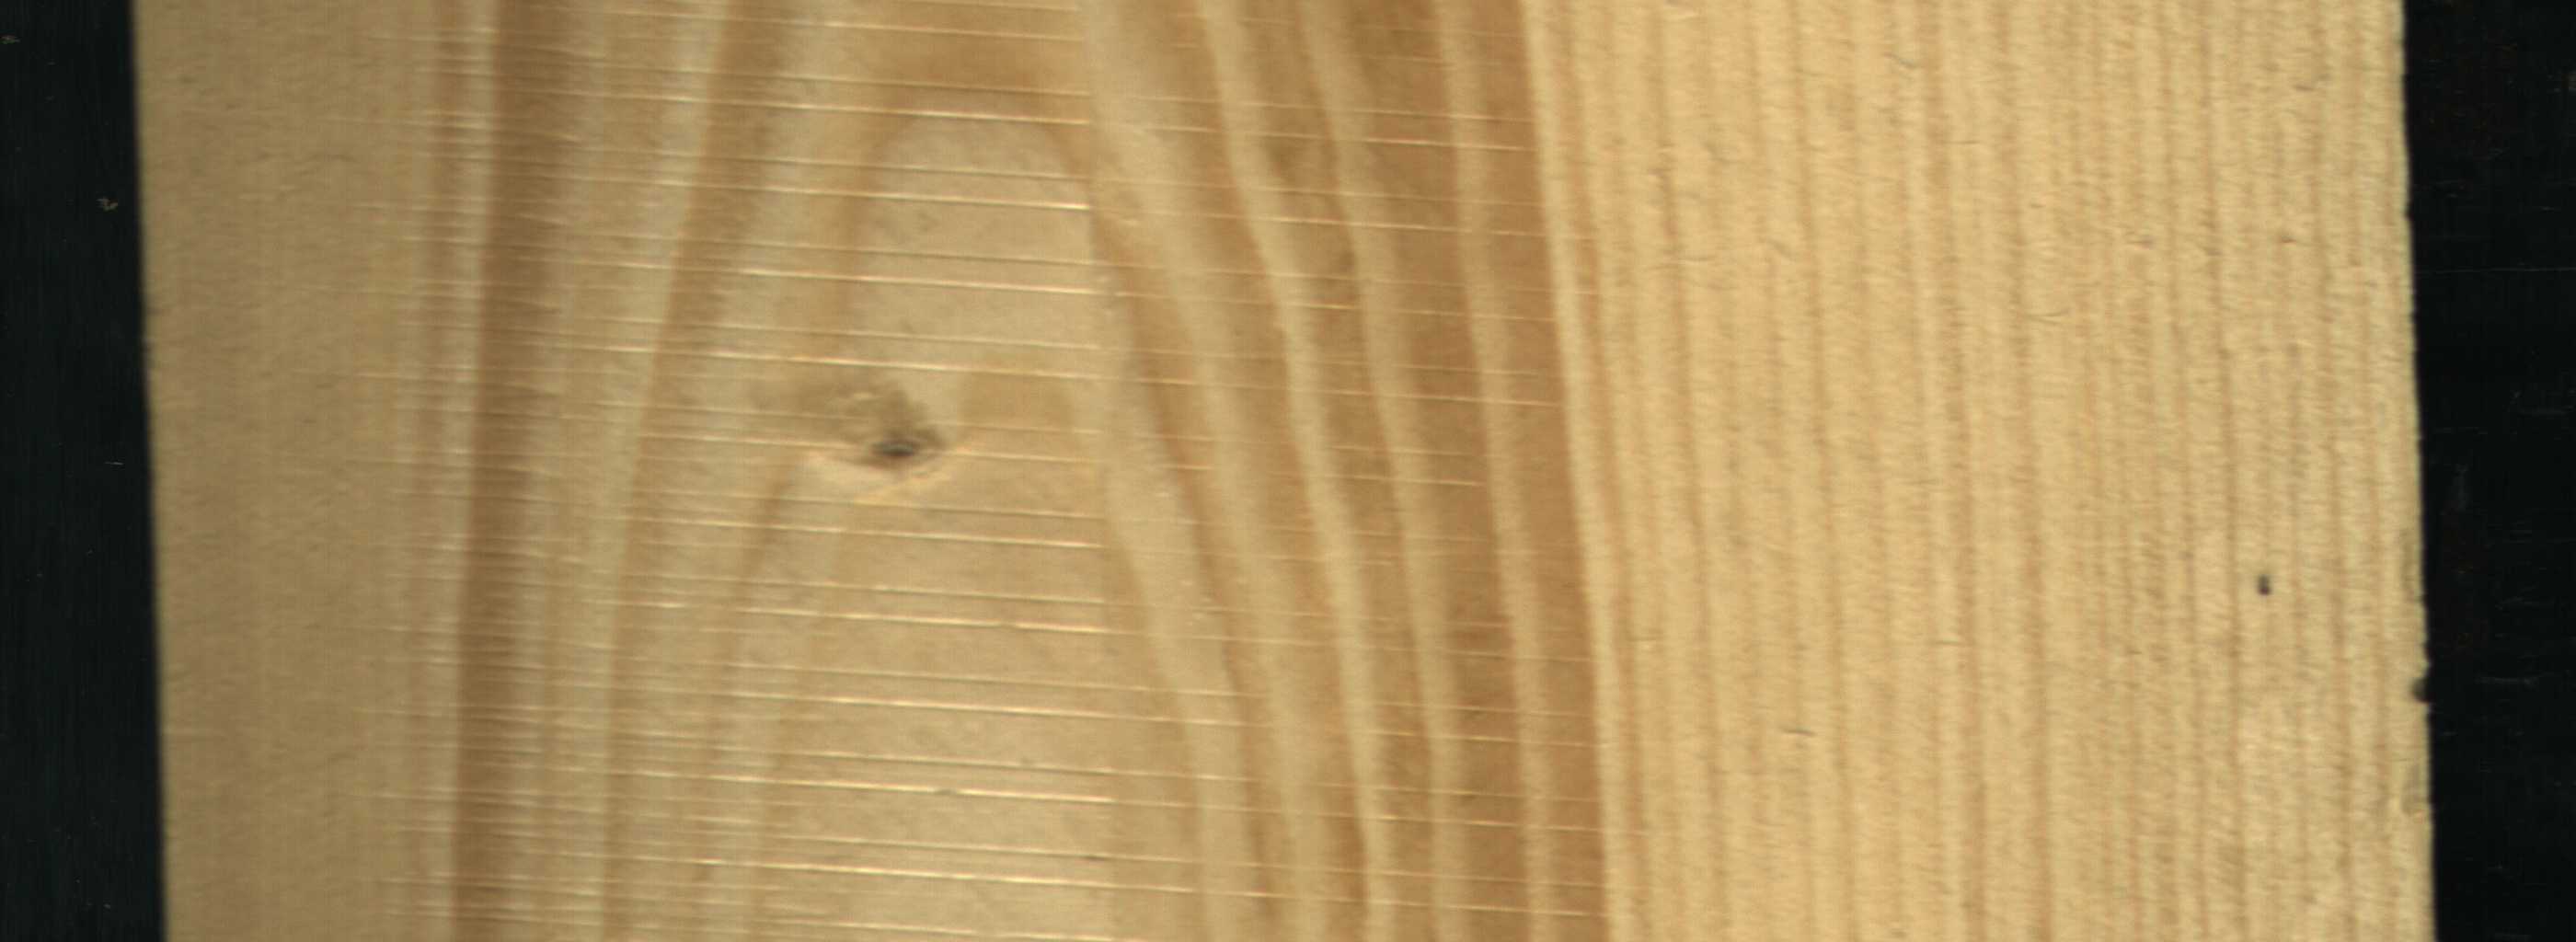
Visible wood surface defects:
Quartzity
Quartzity
Live_Knot